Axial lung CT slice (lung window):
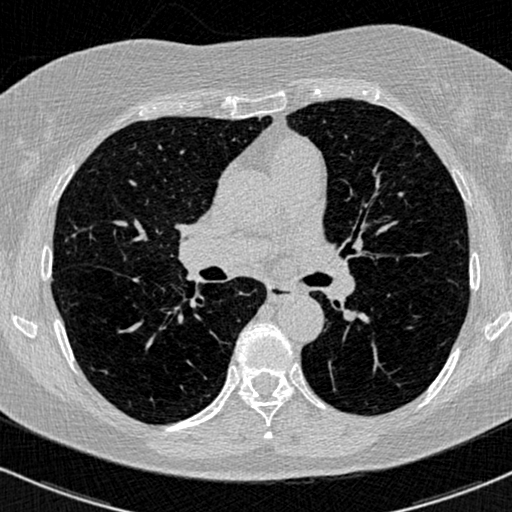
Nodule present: no